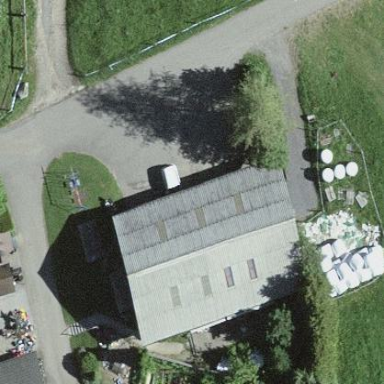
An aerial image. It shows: Shed building.